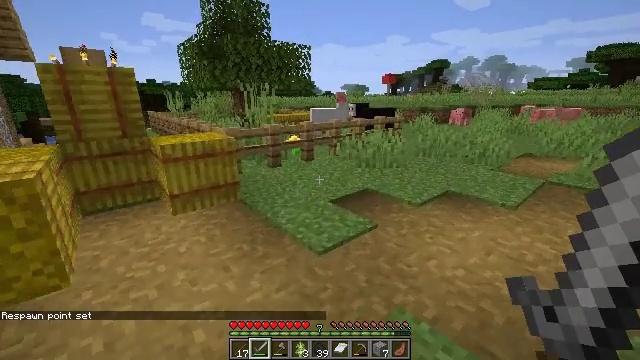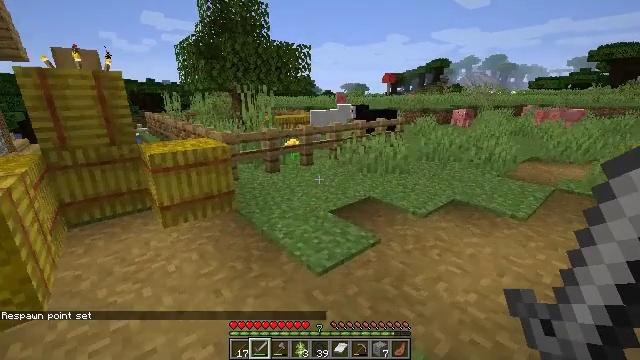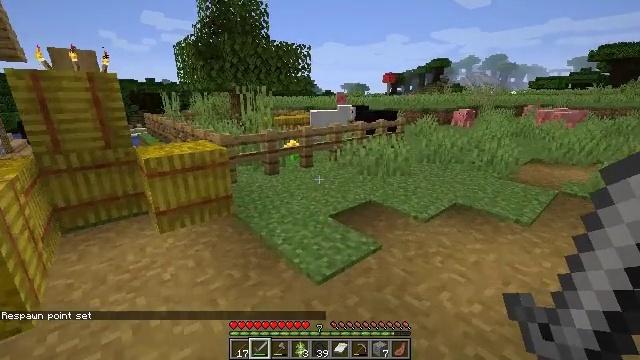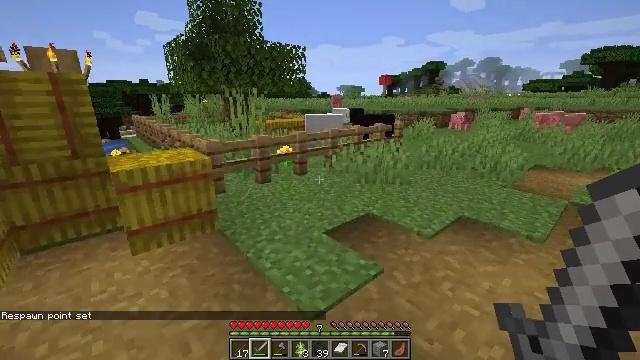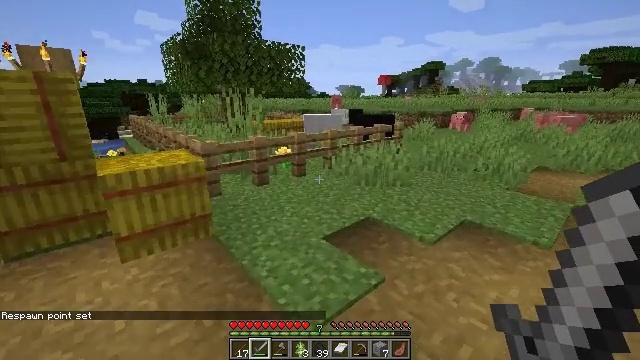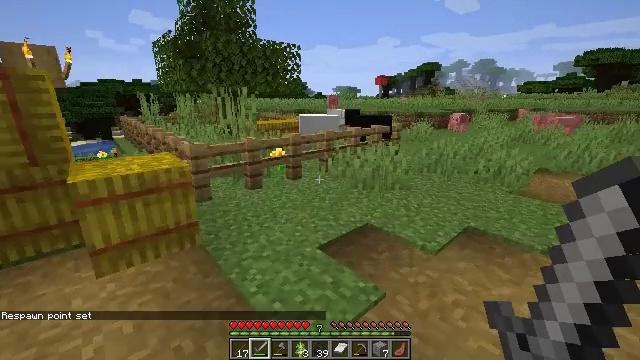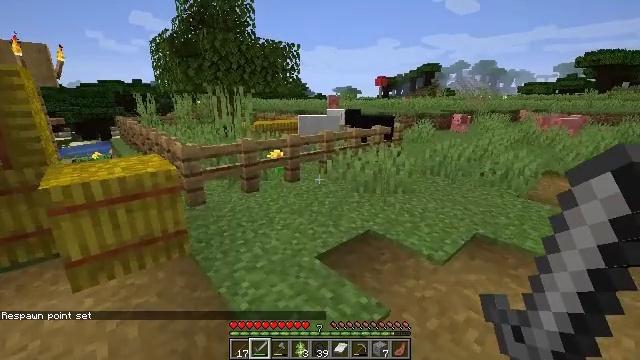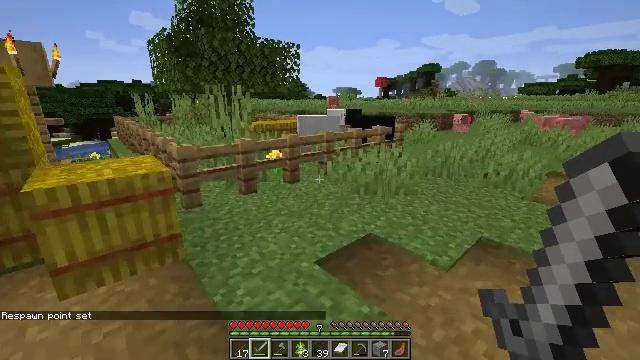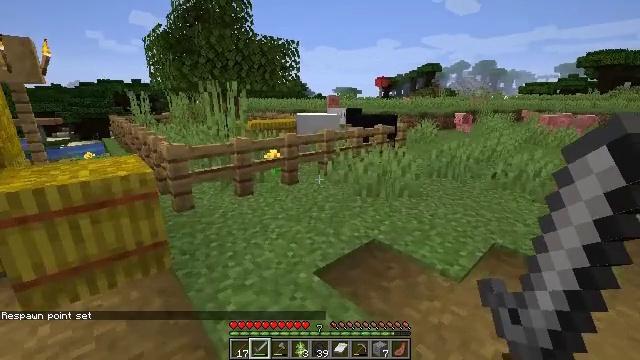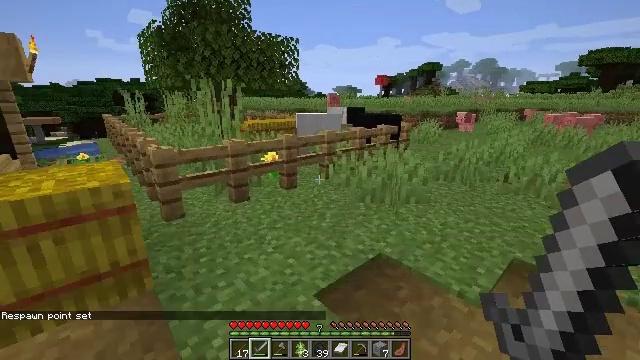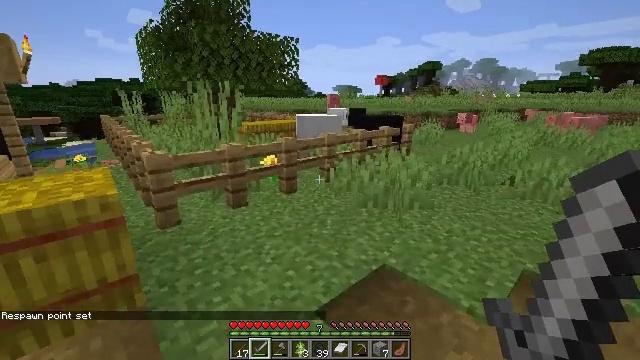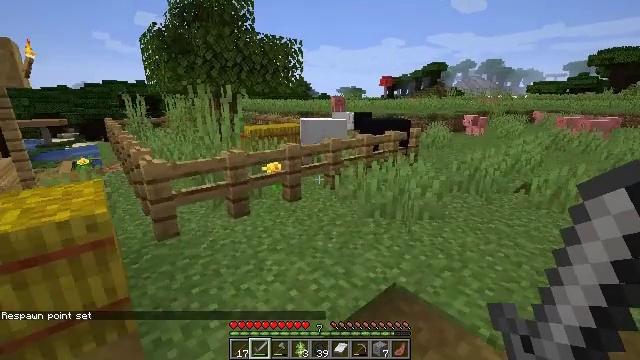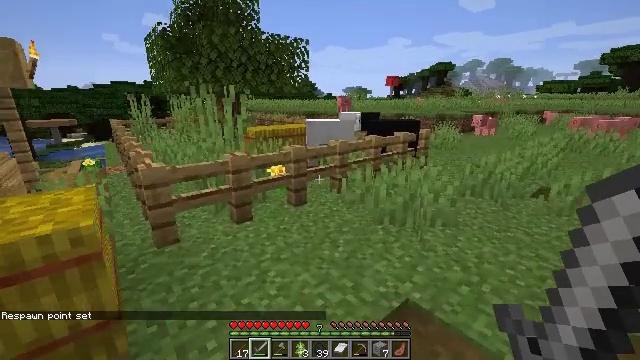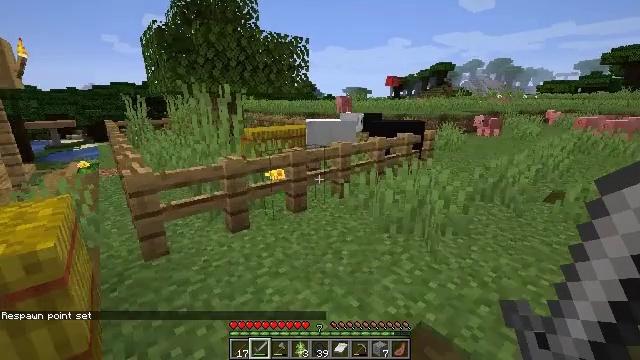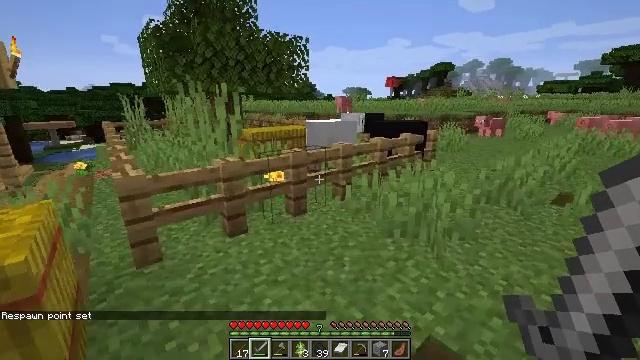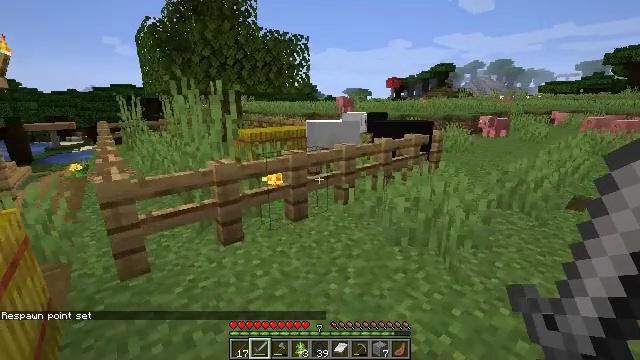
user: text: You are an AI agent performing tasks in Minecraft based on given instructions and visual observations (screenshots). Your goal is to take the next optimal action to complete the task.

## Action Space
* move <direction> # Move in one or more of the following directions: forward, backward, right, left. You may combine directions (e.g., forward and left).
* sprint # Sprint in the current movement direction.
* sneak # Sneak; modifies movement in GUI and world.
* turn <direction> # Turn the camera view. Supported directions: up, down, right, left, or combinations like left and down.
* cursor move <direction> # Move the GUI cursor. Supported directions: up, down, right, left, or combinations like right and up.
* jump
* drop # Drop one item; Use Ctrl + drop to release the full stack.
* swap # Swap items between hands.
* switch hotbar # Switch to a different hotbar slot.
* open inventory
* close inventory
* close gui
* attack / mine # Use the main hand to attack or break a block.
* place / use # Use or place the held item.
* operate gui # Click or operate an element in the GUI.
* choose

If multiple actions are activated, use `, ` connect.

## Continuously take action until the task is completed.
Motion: motion action
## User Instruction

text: Remove the tall grass to clear the area.
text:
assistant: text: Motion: move forward
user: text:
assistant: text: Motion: move forward
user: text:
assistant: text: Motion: move forward
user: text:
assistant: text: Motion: move forward
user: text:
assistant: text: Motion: move forward
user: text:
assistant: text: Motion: move forward
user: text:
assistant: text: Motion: move forward
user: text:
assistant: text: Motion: move forward
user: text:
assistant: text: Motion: move forward
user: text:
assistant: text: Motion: move forward
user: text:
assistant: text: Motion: move forward
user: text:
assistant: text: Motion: move forward, turn left
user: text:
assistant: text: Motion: move forward
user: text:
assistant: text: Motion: move forward
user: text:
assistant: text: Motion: move forward
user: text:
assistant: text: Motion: move forward
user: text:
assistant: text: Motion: move forward
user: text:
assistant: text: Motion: move forward
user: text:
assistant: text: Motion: move forward
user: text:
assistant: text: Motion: move forward, turn left
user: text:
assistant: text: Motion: move forward, turn left
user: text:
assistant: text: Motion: move forward, turn left
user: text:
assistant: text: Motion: move forward
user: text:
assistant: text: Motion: move forward
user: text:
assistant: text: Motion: move forward
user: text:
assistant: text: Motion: no_op
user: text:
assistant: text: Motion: no_op
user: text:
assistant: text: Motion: no_op
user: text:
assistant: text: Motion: no_op
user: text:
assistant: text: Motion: no_op